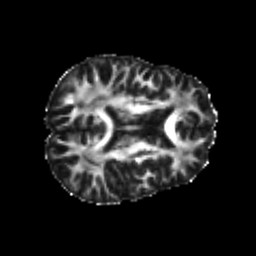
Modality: FA
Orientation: axial
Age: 22
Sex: male
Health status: healthy
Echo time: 0.074 s